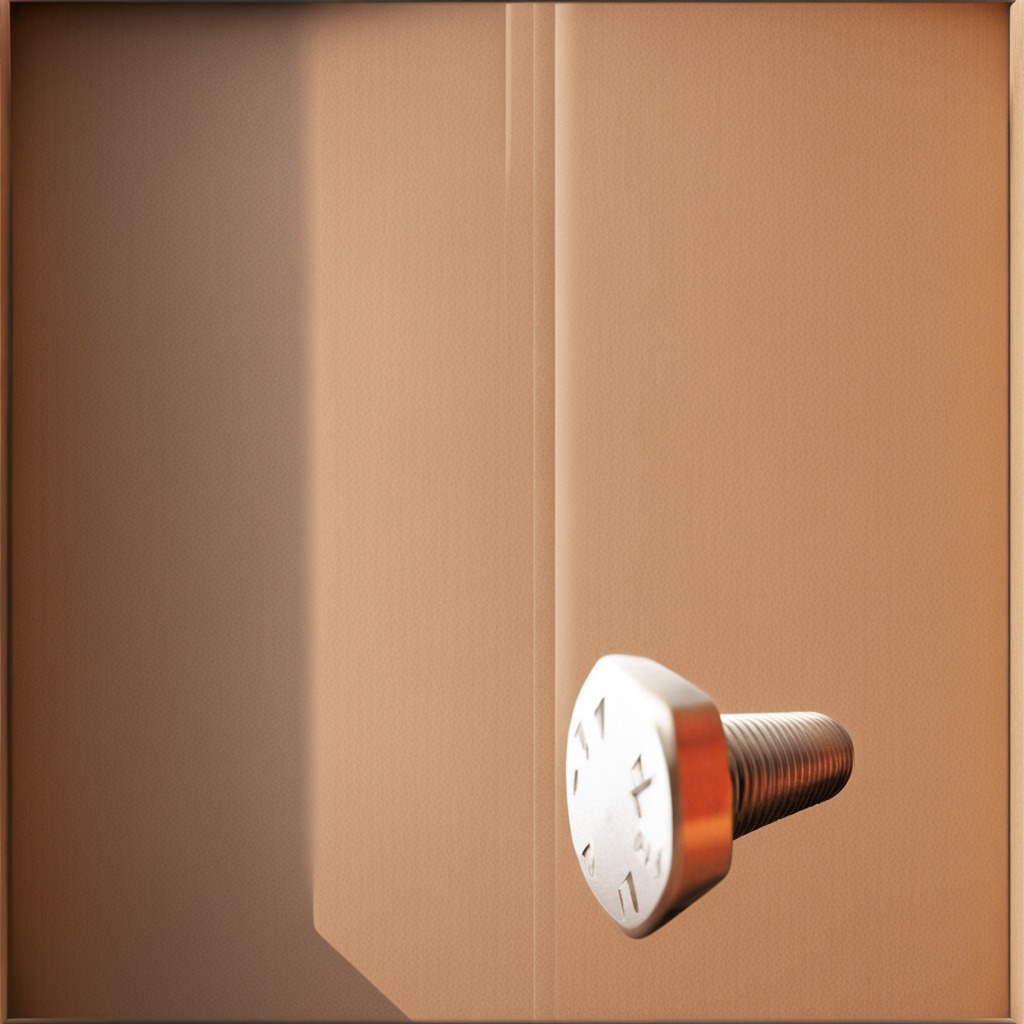
A metal screw is lying on the cardboard box surface in an outdoor workshop during daytime bright natural light soft shadows slightly creased but